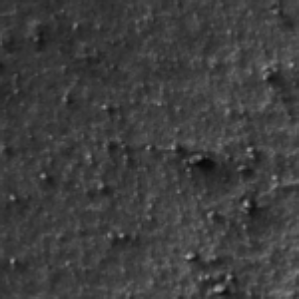
Label: frost